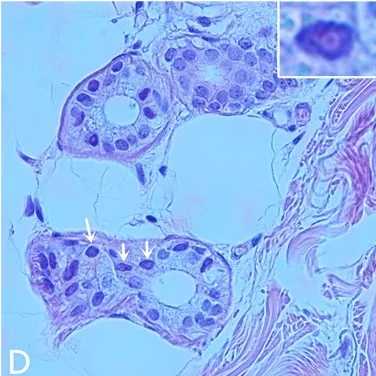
Pathological examination. (D) Hematoxylin-eosin staining shows eosinophilic inclusion bodies in some sweat gland cells. The inset on the upper right shows amplification of one of the nuclei (x 400).
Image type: pathology (h&e)